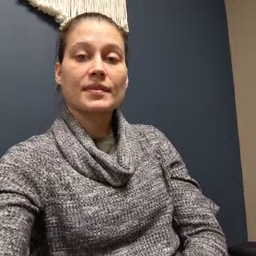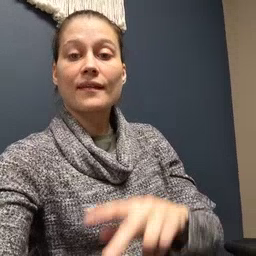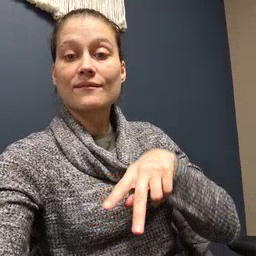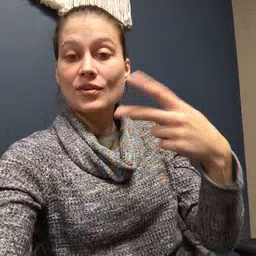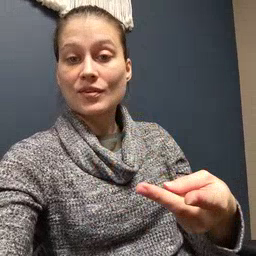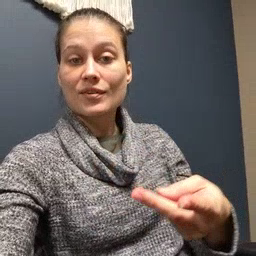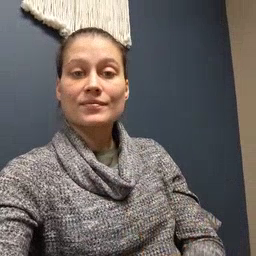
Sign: fall